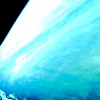
Label: sunburn